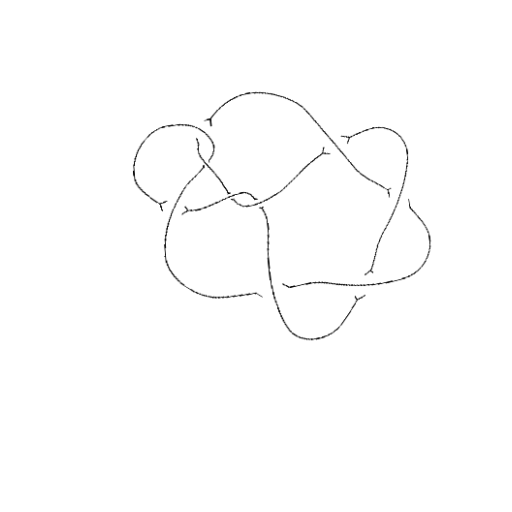
Crossing number: 9